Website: walmart
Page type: stored-credit-cards
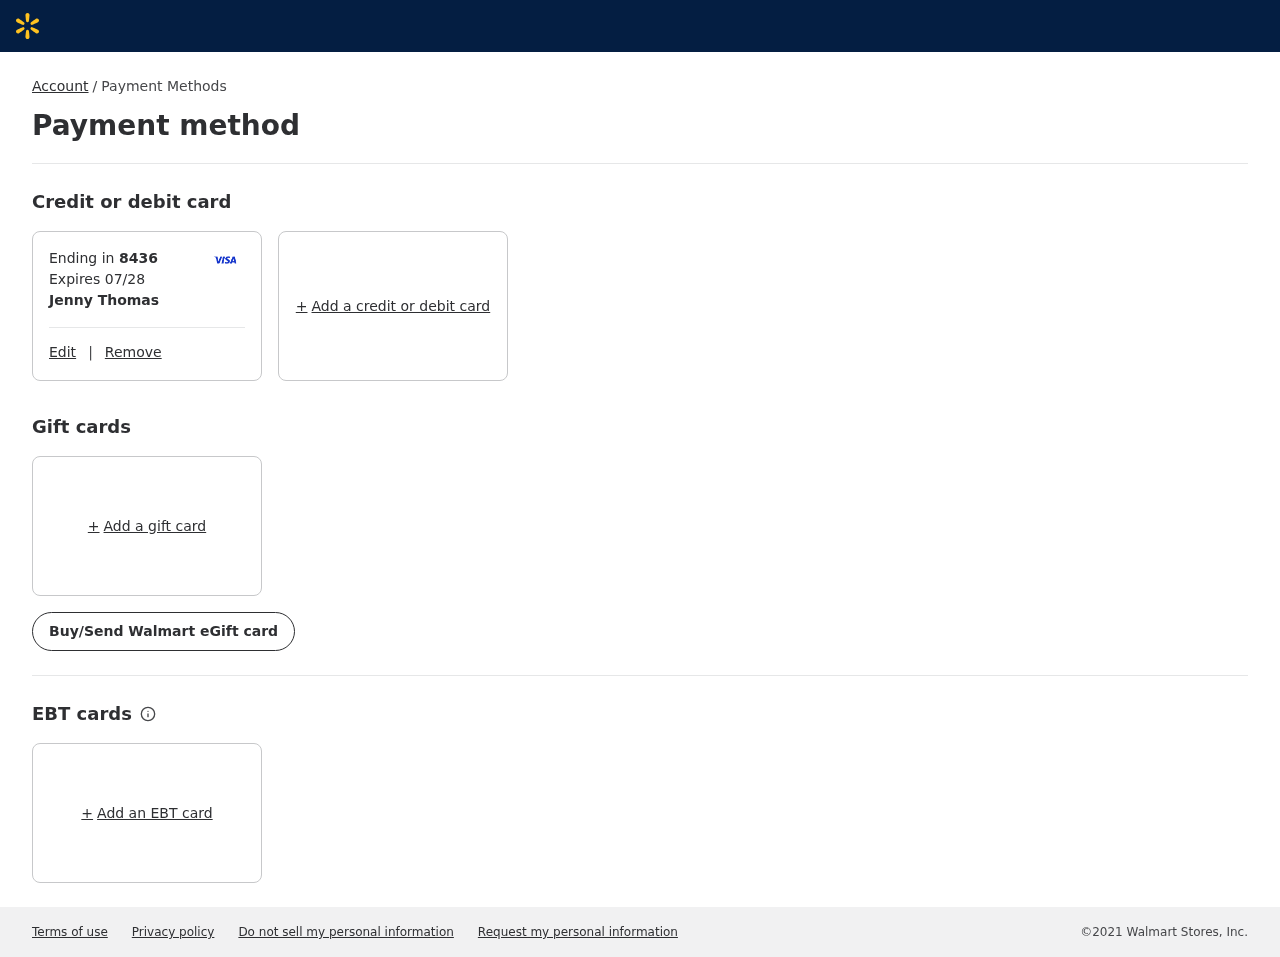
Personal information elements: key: PII_CARD_EXPIRY
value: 07/28
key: PII_CARD_LAST4
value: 8436
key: PII_FULLNAME
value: Jenny Thomas